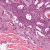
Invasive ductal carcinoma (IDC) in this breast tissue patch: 1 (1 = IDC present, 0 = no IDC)